Question: How can I find <URL> of any region with programming tools?
For an example; consider problem of finding circle inversion for below region :

Any ideas or solution would be appreciated, thanks.
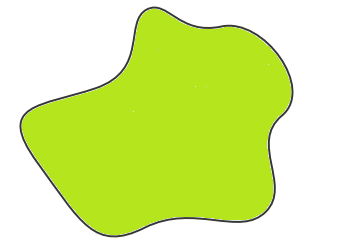
Answer: Inversions are easily described using complex numbers. We shall therefore assimilate points with complex numbers and represent hyperbolic points by complex numbers with modulus strictly less than one.
The inversion with respect to a circle with center c and radius r is the function which transforms any complex into a complex defined by :